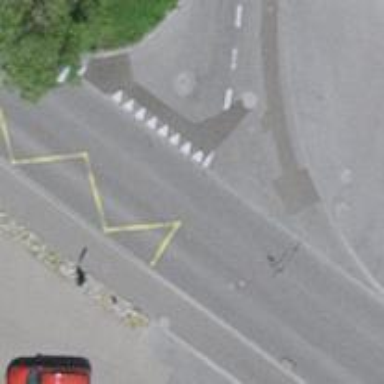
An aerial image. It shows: Bus stop equipped with public transport stop position.